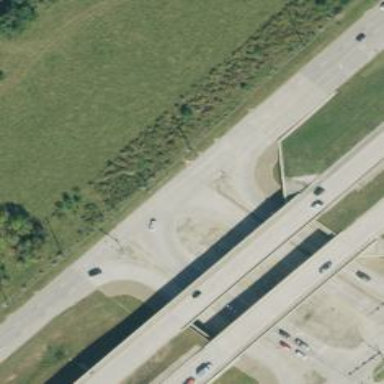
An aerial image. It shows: Secondary road with frontage road alongside.